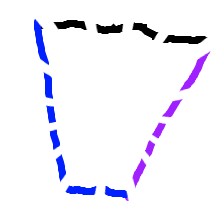
Shape: trapezoid